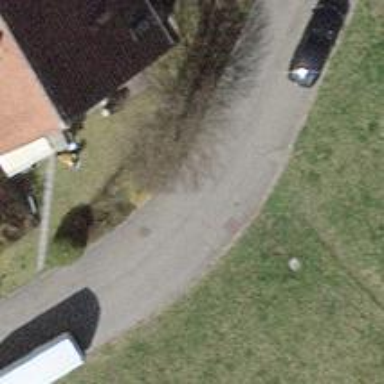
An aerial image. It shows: Asphalt road in residential area.